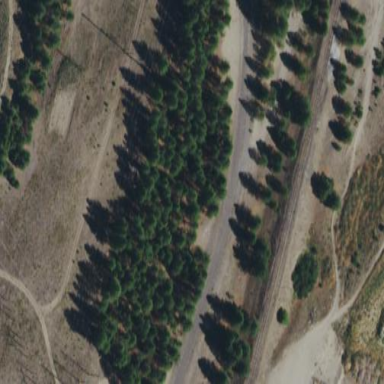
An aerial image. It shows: Woodland with evergreen needle-leaved trees.